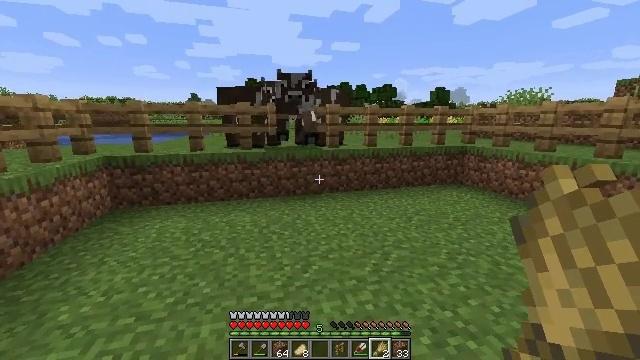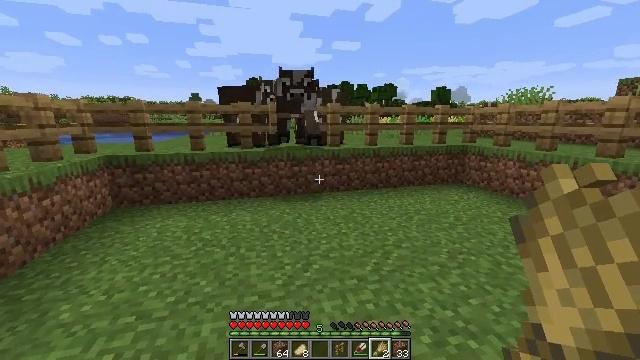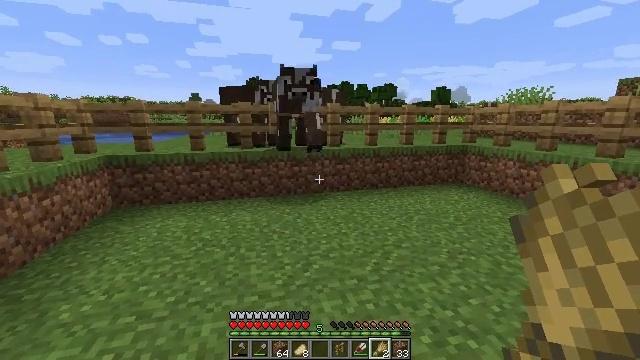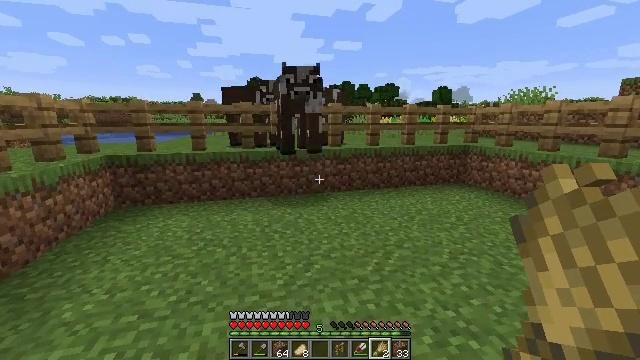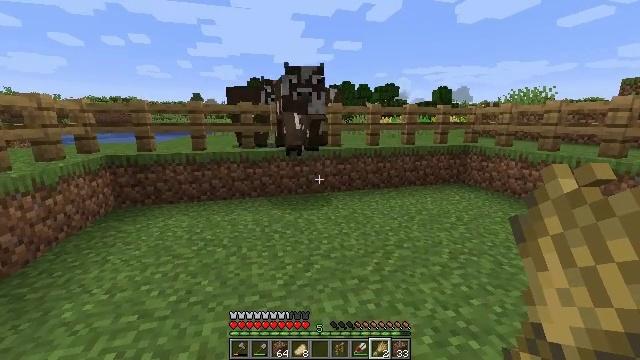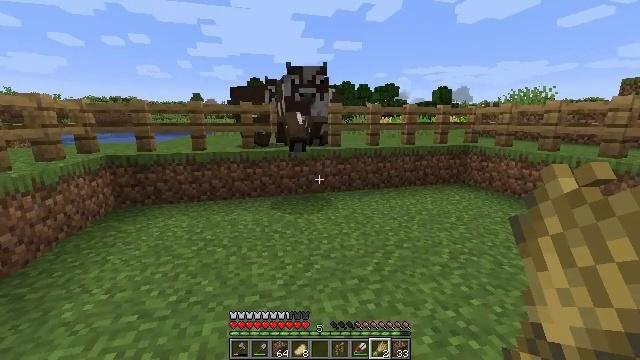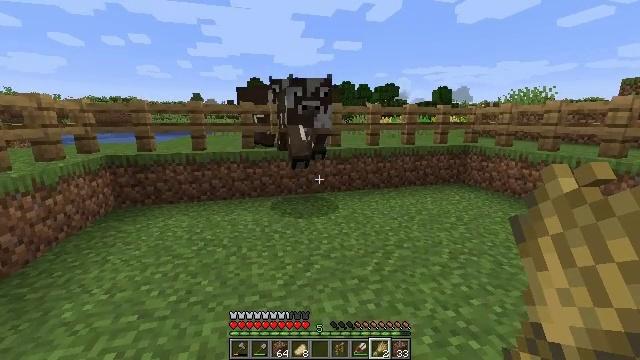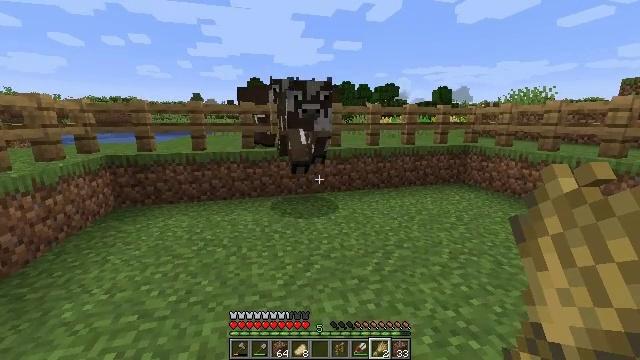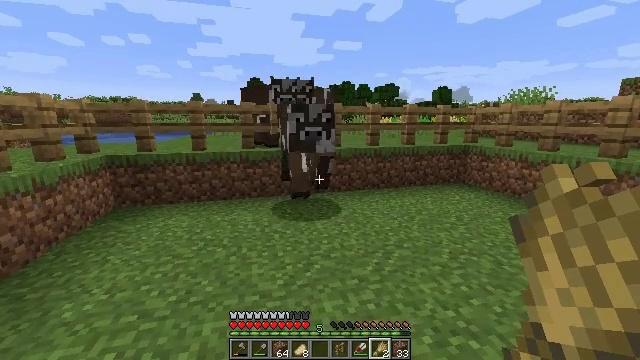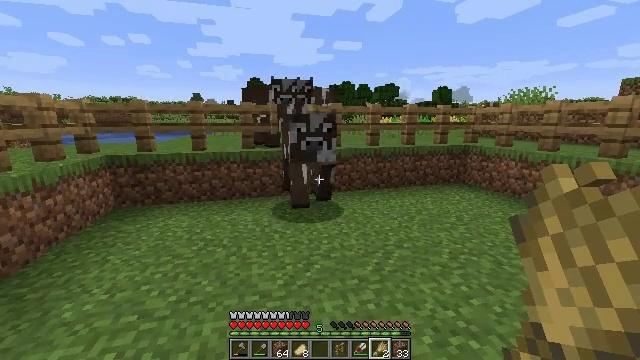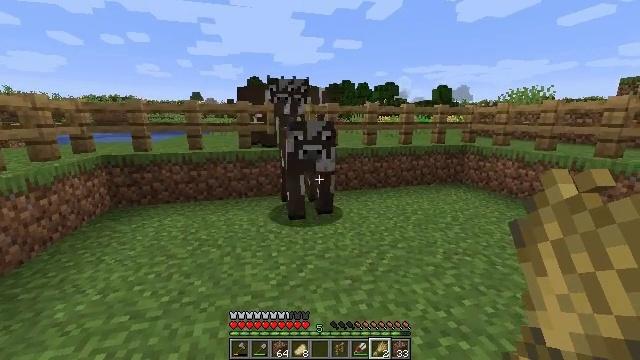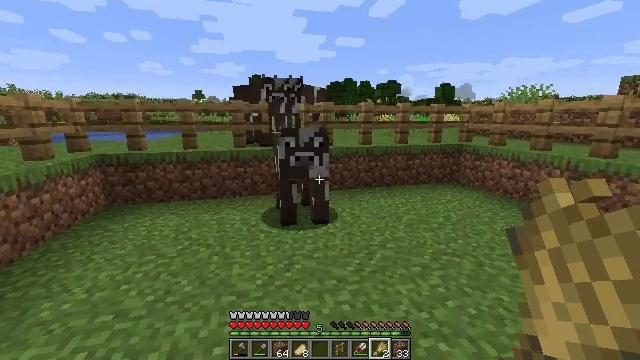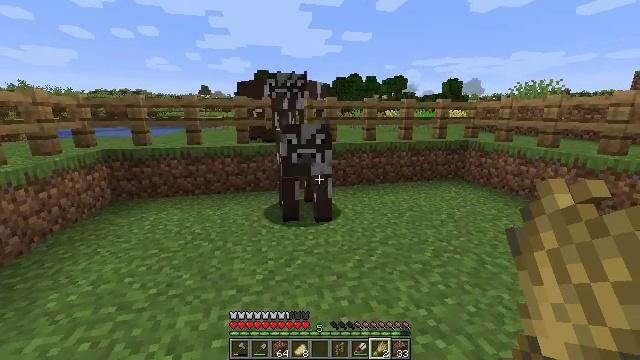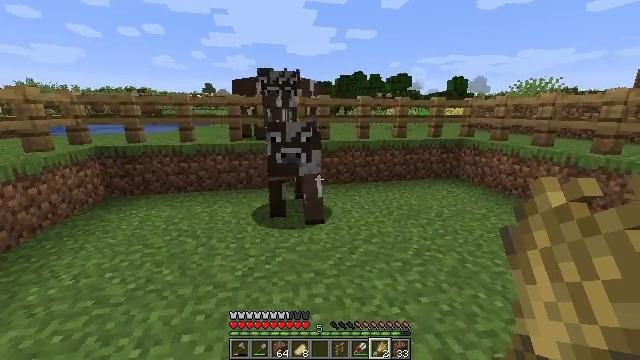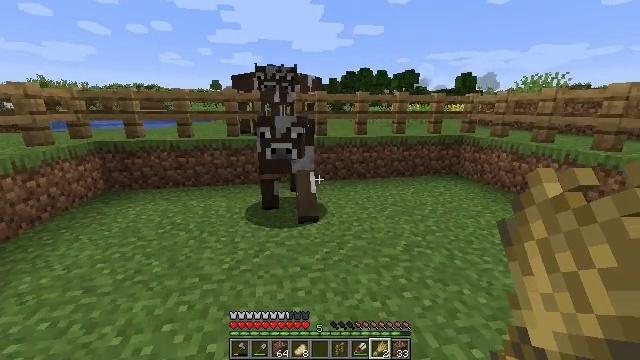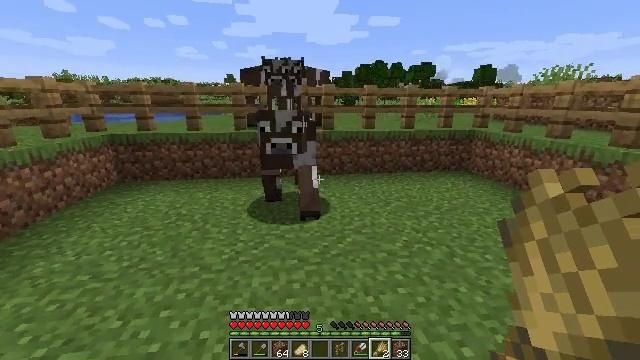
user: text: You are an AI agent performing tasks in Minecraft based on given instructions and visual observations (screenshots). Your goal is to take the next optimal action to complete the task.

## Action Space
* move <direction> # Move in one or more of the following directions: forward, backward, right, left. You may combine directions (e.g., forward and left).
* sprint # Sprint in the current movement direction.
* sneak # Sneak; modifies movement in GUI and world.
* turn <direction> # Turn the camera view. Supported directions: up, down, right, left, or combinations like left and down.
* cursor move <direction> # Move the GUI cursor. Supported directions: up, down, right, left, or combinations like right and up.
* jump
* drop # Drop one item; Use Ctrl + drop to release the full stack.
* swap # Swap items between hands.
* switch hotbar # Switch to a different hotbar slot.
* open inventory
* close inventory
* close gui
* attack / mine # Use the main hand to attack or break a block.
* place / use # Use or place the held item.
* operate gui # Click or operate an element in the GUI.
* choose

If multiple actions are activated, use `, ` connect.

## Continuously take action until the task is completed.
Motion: motion action
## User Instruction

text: Left-click to destroy the oak fence.
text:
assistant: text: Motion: no_op
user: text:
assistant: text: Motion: no_op
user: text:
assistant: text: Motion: no_op
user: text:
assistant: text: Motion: no_op
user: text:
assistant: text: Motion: no_op
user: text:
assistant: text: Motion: no_op
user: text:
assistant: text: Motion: no_op
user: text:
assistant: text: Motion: no_op
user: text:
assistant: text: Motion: no_op
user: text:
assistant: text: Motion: move right
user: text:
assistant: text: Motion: move right
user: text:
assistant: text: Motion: move right, turn left
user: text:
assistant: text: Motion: move right
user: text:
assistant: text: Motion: move right, turn left
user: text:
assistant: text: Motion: move right, turn left and down
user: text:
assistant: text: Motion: move right, turn left
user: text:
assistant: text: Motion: move right, turn left
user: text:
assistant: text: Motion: move right
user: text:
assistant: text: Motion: move right, turn left
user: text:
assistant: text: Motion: move right, turn left
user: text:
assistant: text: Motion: move right, turn left
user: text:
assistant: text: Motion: move back and move right, turn left
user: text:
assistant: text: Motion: move back and move right, turn left
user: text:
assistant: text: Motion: move back
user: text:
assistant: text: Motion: move back, turn left
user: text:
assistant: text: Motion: move back
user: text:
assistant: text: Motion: move back
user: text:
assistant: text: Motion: move back
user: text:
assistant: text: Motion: move back
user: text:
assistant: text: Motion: move back